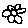
Label: flower